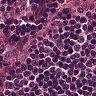
Metastatic tissue present: no